Question: What is the device name?
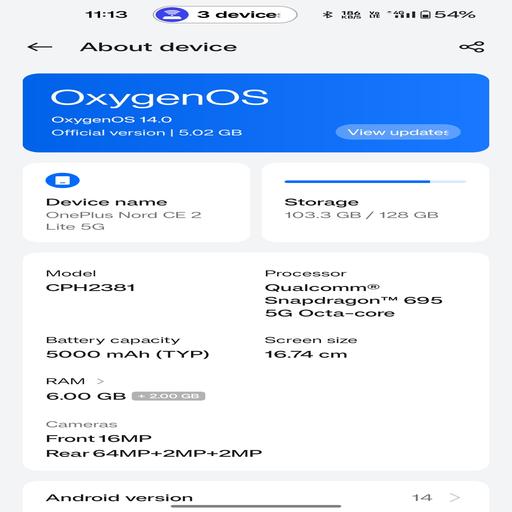
Answer: OnePlus Nord CE 2 Lite 5G